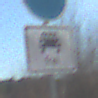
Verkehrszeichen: MehrfachbesetzePersonenkraftwagenFrei
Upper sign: Busssonderstreifen
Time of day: MorningAfternoon
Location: Outdoor (Nature)
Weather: PartlyCloudy
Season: NotSpecified
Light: Natural